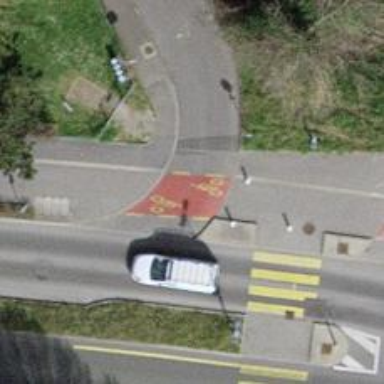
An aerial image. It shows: Unmarked road crossing.